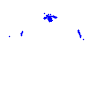
Particle: kaon